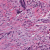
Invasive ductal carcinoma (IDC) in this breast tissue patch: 1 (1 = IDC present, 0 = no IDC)